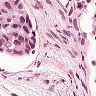
Metastatic tissue present: yes